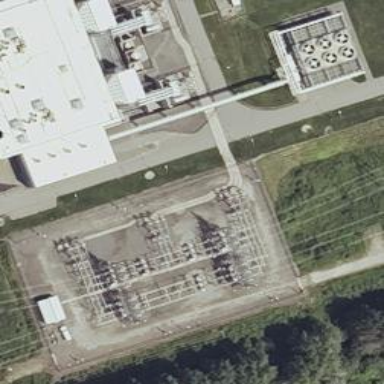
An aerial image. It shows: Switch used for power control.